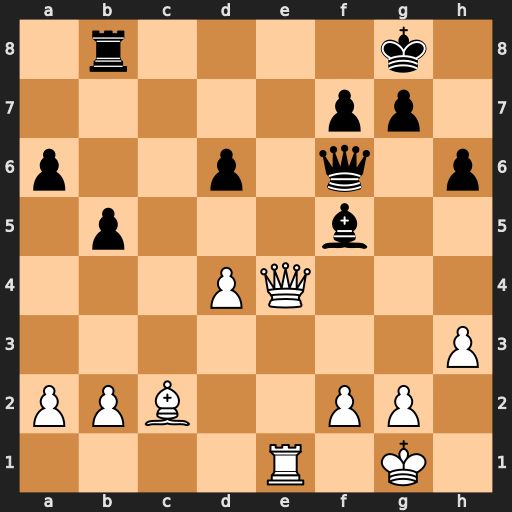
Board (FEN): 1r4k1/5pp1/p2p1q1p/1p3b2/3PQ3/7P/PPB2PP1/4R1K1
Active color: w
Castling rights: -
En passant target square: -
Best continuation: Qxf5 Qxf5 Bxf5